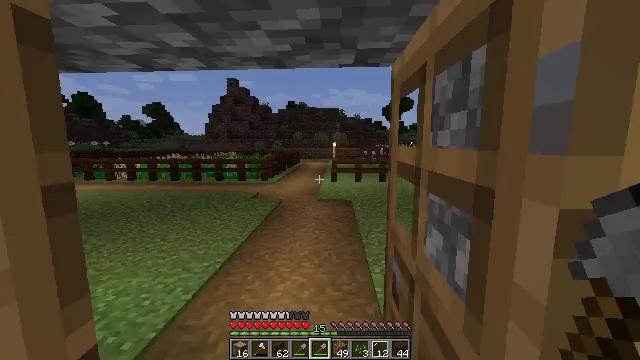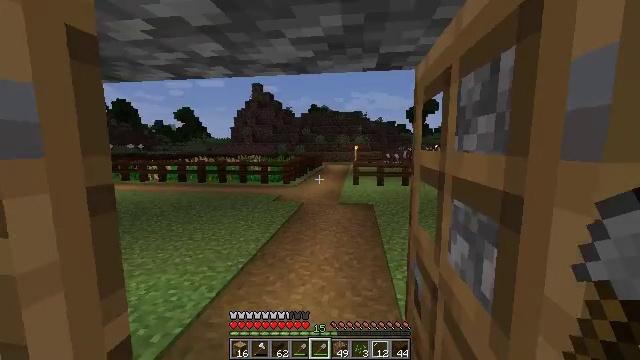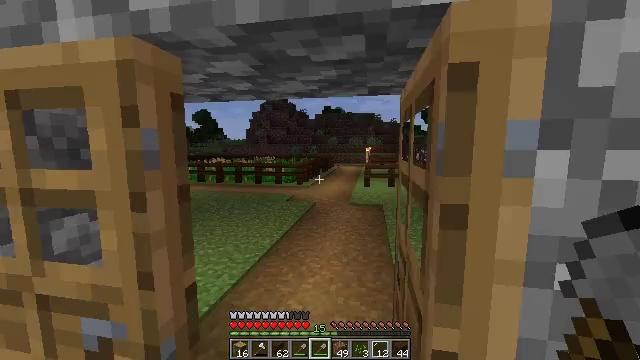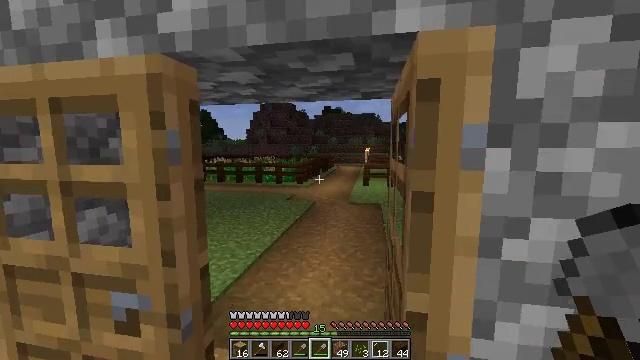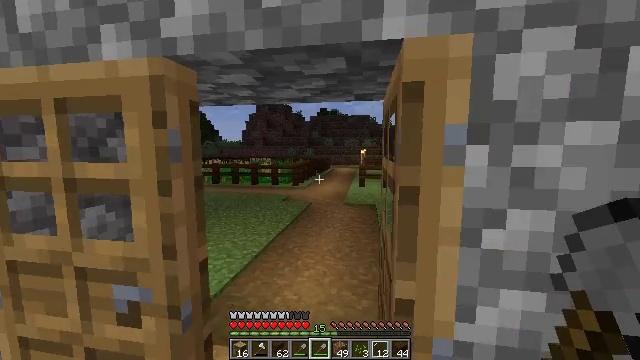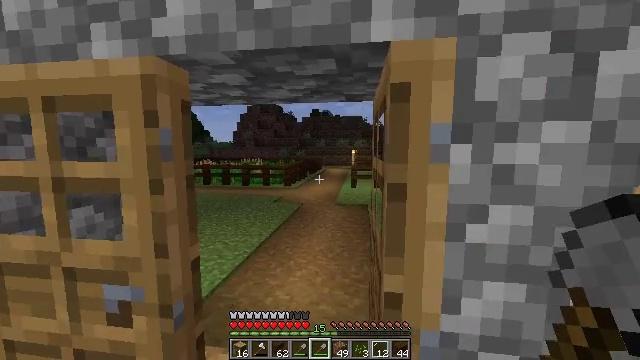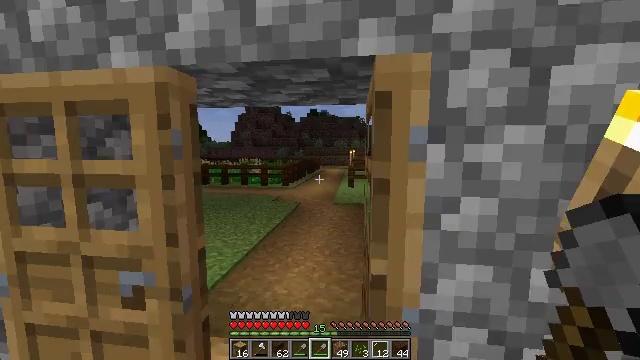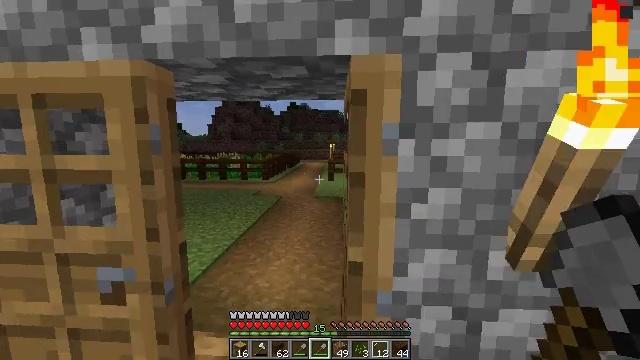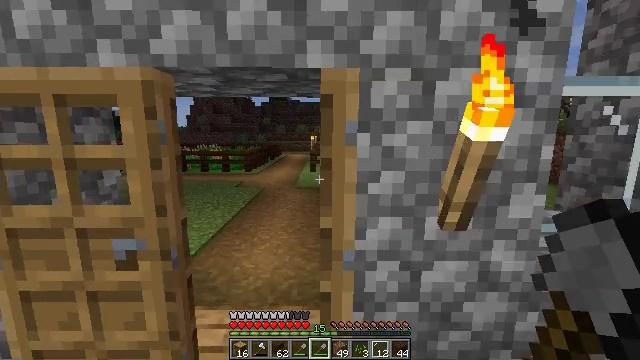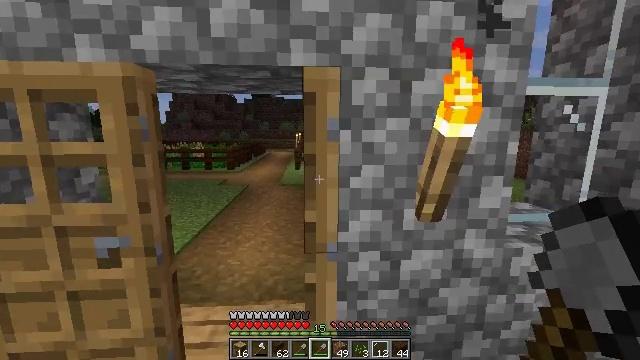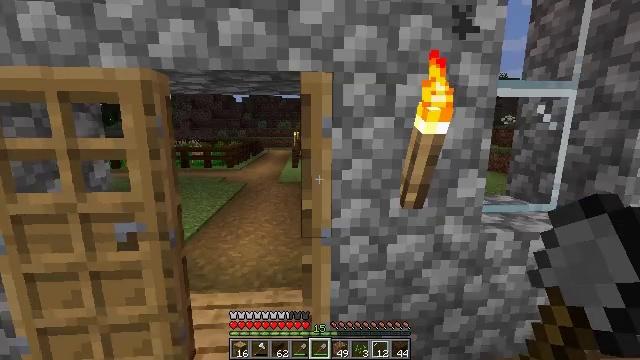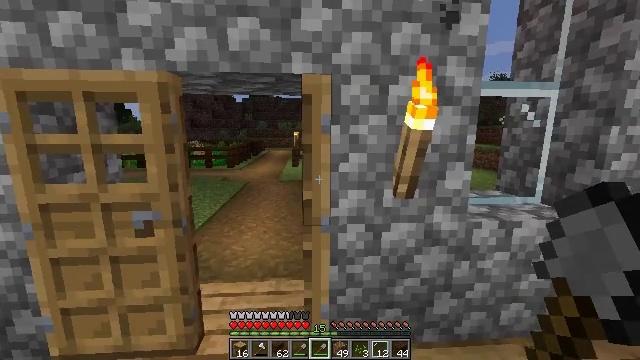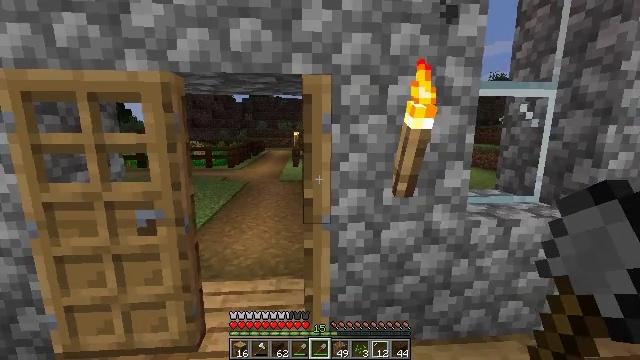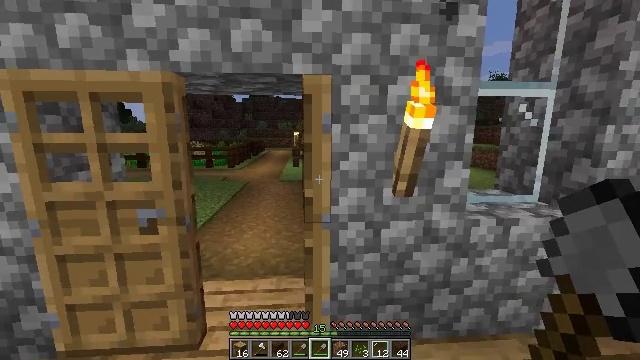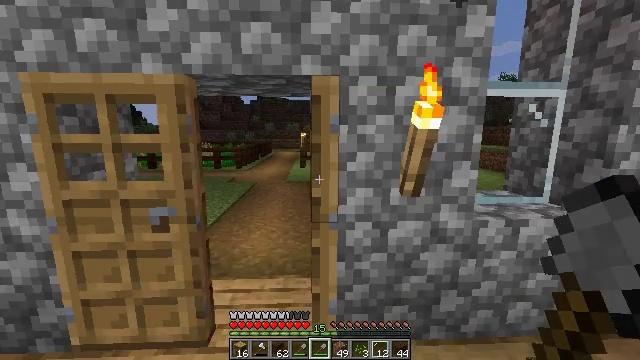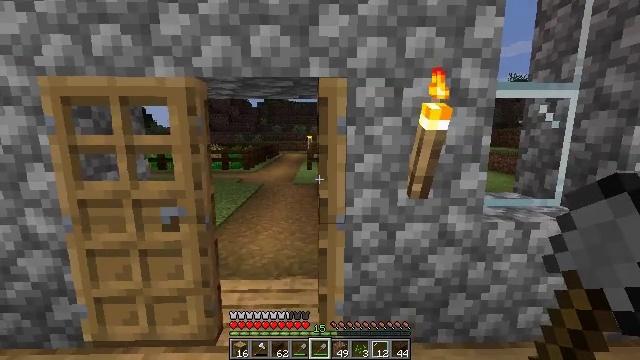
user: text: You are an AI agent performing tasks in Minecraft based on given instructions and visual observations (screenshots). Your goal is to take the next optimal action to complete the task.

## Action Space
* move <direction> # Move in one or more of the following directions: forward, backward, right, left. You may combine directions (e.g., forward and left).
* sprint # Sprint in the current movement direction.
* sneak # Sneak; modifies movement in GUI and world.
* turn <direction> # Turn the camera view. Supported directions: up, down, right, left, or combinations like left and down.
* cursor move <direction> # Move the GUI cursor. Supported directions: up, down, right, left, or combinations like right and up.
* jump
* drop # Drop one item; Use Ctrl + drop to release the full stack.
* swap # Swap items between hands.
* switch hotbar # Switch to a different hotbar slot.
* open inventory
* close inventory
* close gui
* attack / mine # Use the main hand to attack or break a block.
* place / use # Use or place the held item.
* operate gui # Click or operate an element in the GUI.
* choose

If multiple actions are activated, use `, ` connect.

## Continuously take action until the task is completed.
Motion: motion action
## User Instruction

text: Remove the torch from its spot.
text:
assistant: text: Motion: move back, turn left
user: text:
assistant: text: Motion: move back, turn left
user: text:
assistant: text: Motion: no_op
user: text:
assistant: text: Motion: no_op
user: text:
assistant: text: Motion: turn right
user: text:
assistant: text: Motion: move back
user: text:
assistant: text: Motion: move back, turn right and down
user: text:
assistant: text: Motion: move back, turn right and down
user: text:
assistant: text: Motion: move back, turn right
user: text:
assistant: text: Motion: no_op
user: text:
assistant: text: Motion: no_op
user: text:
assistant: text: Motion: no_op
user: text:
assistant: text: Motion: no_op
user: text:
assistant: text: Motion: turn left
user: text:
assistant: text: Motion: turn left
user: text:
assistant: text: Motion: no_op
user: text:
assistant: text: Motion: use / place
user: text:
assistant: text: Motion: use / place
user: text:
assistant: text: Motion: no_op
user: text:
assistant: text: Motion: no_op
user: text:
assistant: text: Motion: turn right and down
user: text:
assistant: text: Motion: turn right and down
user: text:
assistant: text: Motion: move back, turn right and down
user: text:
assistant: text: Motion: move back, turn right
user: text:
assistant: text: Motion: turn right and down
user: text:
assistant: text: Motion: move forward, turn right
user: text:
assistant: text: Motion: move forward, turn right
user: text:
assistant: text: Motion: move forward, turn right
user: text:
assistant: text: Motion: move forward, turn right
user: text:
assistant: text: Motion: move forward, turn right and down